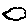
Label: cloud